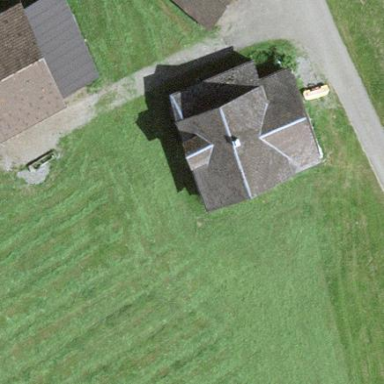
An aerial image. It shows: Gabled roof farm building.